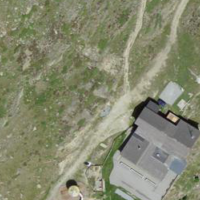
EUNIS habitat code: 26
Species observed at this site:
Oenanthe oenanthe
Lophophanes cristatus
Dendrocopos major
Passer domesticus
Fringilla coelebs
Carduelis carduelis
Campanula barbata
Saxicola rubetra
Pieris rapae
Phoenicurus ochruros
Garrulus glandarius
Pyrrhocorax graculus
Accipiter nisus
Delichon urbicum